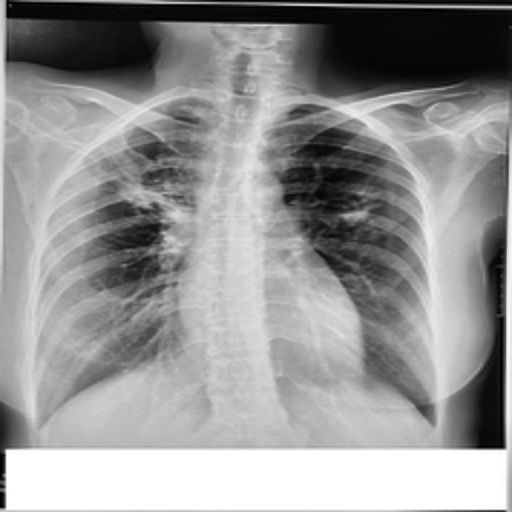
Finding: TUBERCULOSIS